Question: How do you access/turn on the pop up help with methods in PyCharm

all I can get is the quick documentation page...
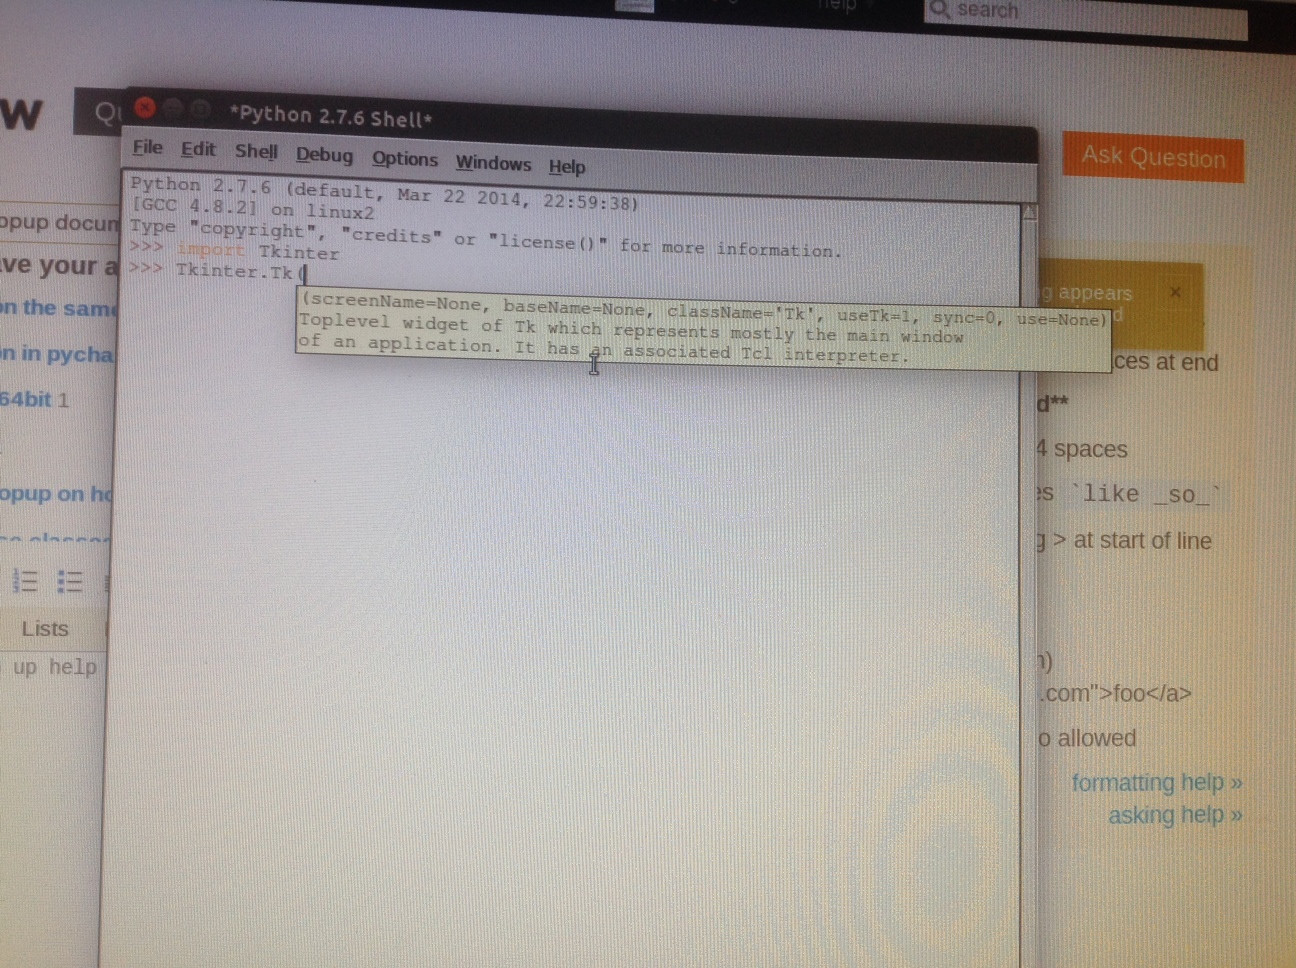
Answer: You can set up parameter info in and under check 'AutoPopup' or use + to get the parameter info.
To get the documentation check under then to get access the documentation use + or + .
To get the external documentation press +
pressing + when you have not typed the opening paren will give output like Idle, when you do it after with the opening or both parens typed you will get more extensive output